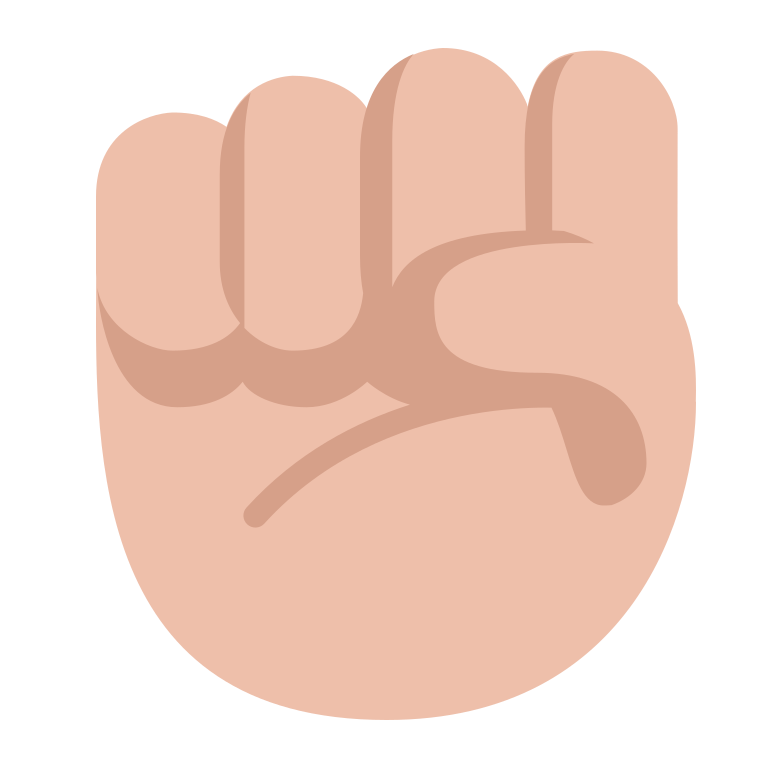
raised fist flat  light